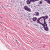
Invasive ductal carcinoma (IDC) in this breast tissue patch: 0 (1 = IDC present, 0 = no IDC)